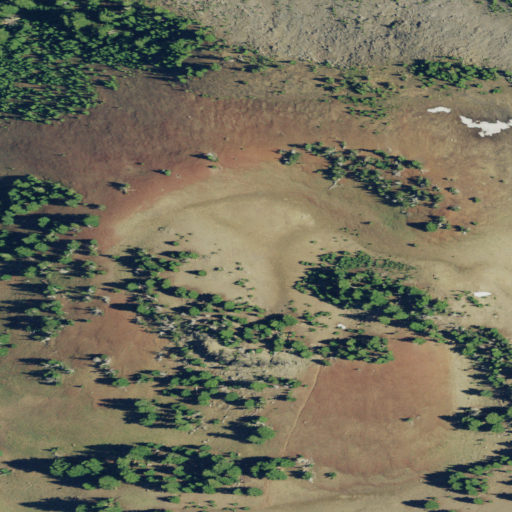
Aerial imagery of mountain in Oregon named Williams Crater containing shrub and evergreen forest